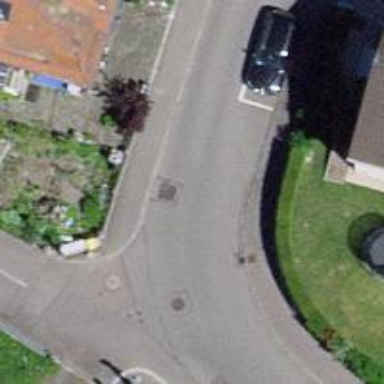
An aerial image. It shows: Post box is visible.